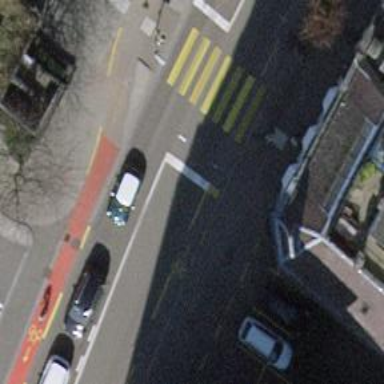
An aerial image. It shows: Road with traffic signals.